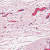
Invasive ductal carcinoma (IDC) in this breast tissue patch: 0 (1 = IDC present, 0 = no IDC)